Field crop: maize
Growth stage: 1
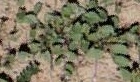
Species: convolvulus